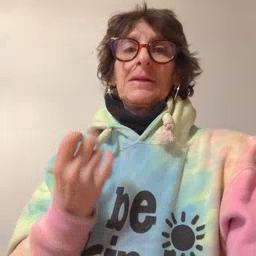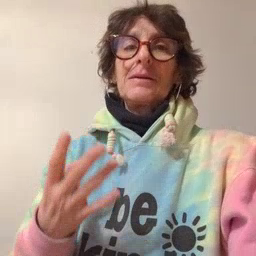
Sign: many